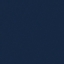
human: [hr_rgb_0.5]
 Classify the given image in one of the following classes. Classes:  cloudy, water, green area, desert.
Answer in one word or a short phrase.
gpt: water